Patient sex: F
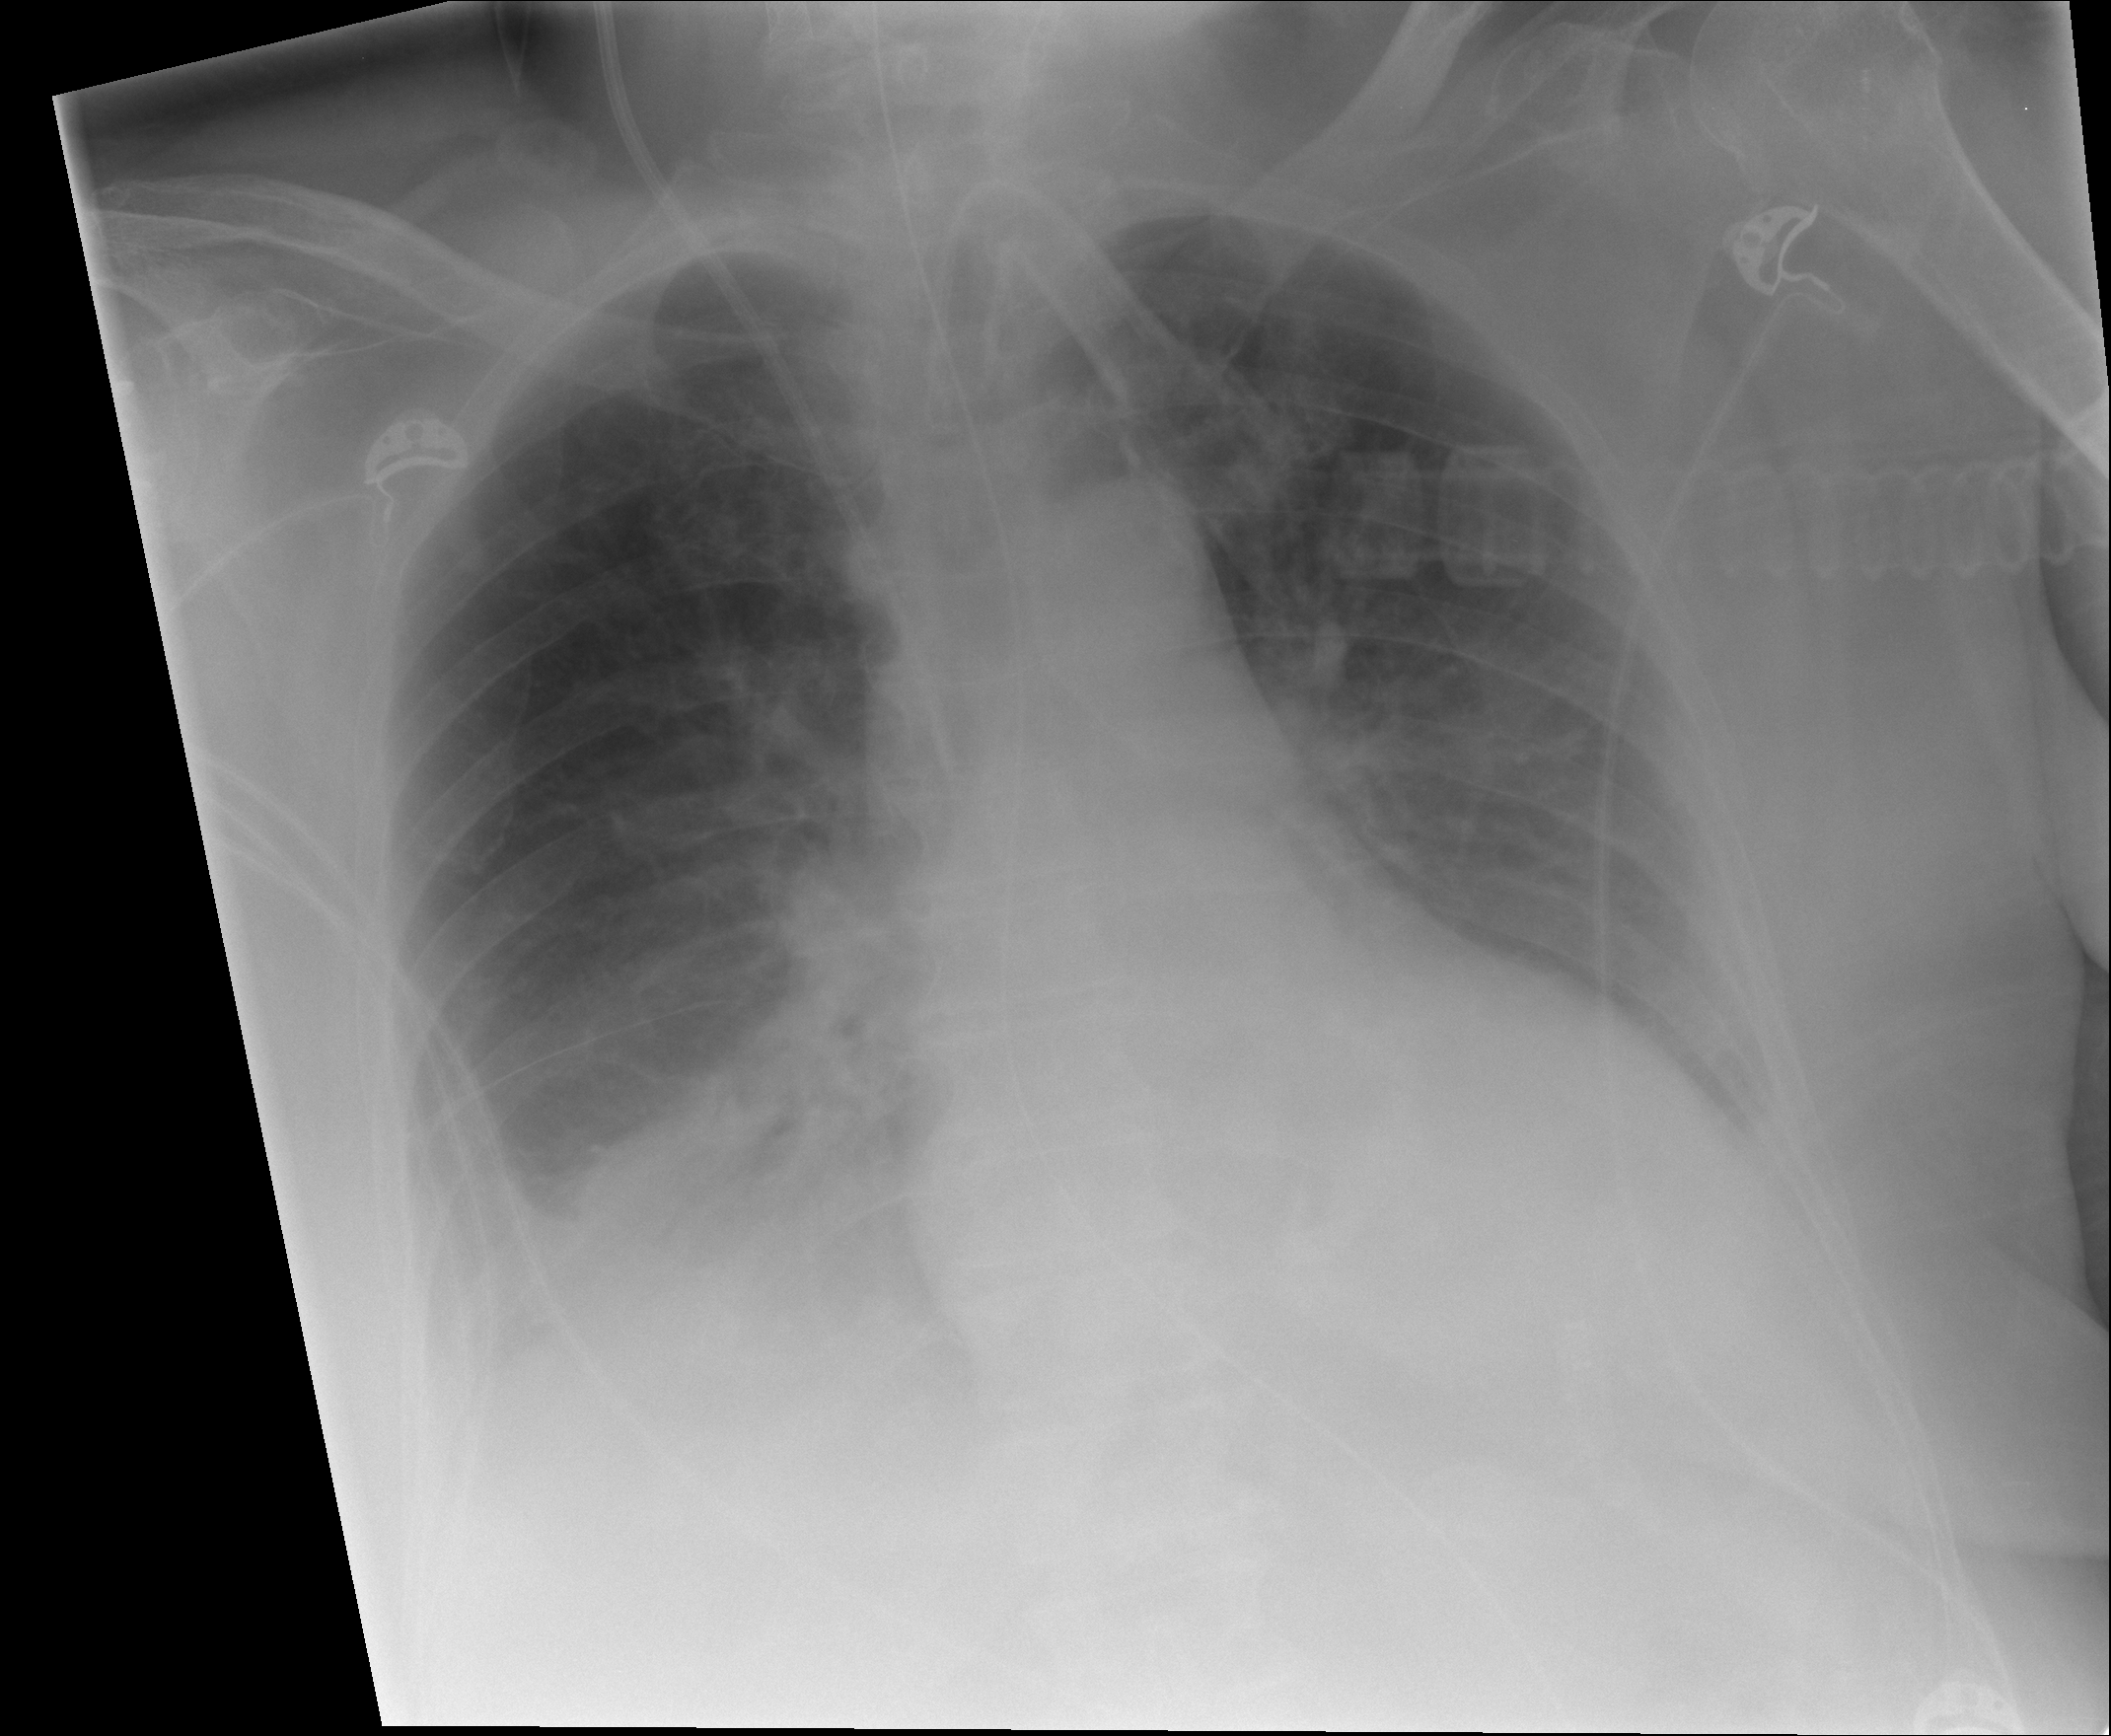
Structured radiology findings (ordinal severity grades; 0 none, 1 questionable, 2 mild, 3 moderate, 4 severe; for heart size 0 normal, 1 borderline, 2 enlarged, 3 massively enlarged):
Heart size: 1
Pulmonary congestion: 3
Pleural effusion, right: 2
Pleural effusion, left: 2
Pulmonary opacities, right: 3
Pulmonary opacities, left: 0
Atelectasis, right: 3
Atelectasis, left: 2